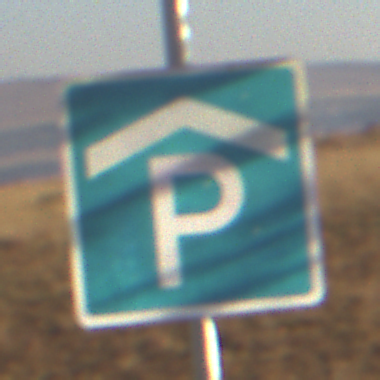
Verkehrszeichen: Parkhaus
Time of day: MorningAfternoon
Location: Outdoor (Nature)
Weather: Clear
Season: NotSpecified
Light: Natural